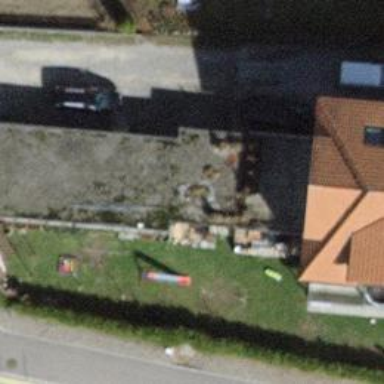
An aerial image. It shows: Group of garages.